Question: I am a novice developer ios so much, do not judge.
My question is whether the framework of such notices or make them yourself?
You can please link to them?

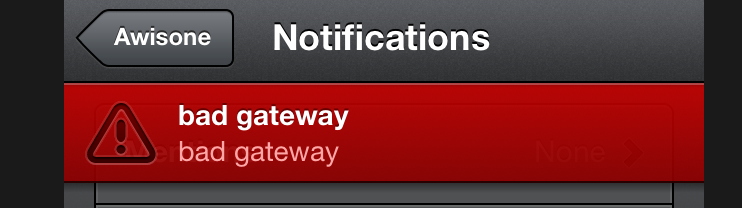
Answer: Not quite sure what you mean by "Notices."
If you mean the UI that you've shown above, you can try the YRDropdownView framework here:
<URL>
If you mean handling notifications shared throughout the app, then use NSNotificationCenter:
<URL>